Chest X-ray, PA view. Patient: 46 years old, sex M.
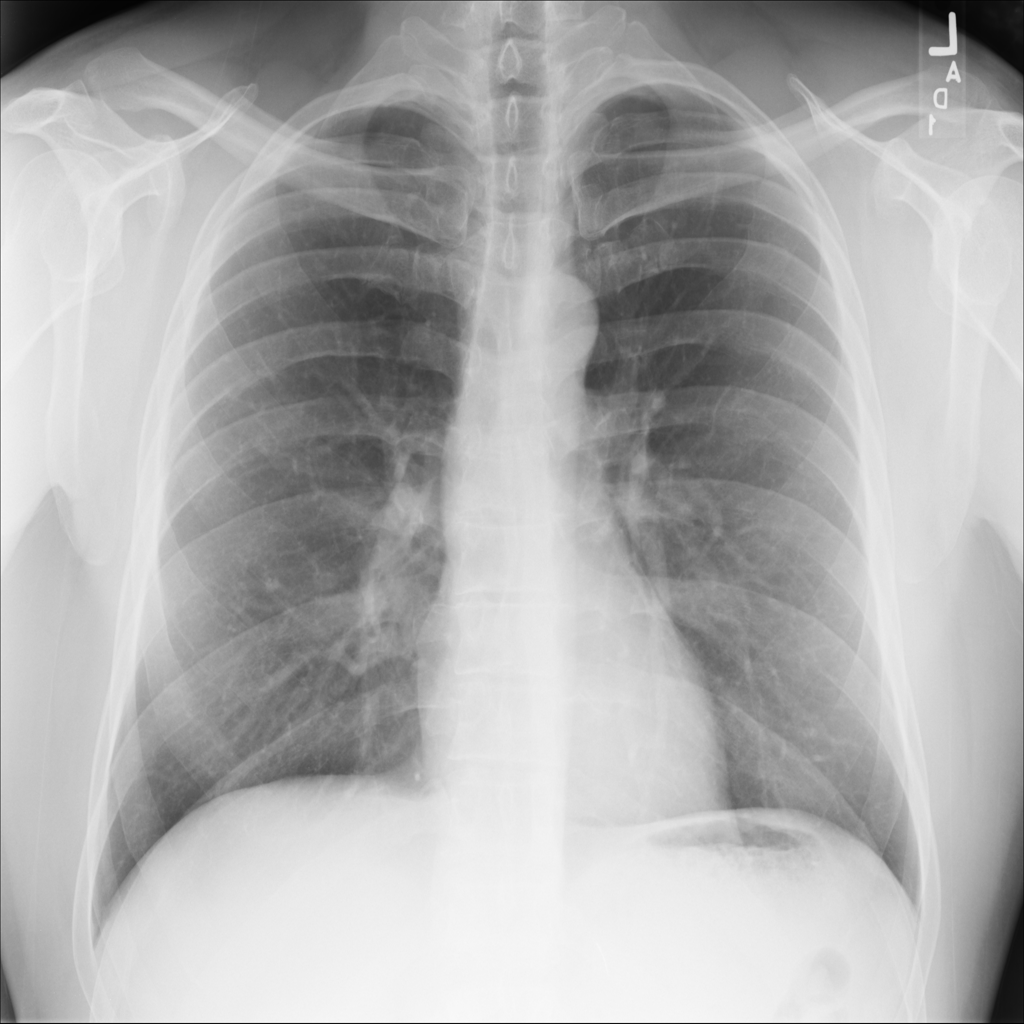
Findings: No Finding